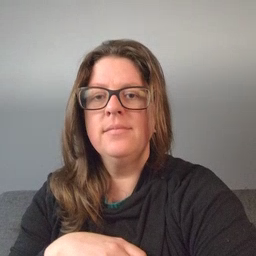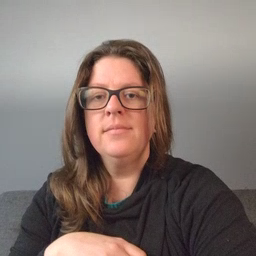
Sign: yes